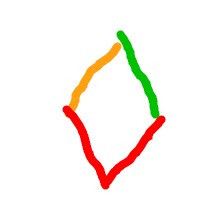
Shape: rhombus